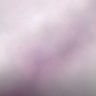
Metastatic tissue present: no